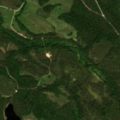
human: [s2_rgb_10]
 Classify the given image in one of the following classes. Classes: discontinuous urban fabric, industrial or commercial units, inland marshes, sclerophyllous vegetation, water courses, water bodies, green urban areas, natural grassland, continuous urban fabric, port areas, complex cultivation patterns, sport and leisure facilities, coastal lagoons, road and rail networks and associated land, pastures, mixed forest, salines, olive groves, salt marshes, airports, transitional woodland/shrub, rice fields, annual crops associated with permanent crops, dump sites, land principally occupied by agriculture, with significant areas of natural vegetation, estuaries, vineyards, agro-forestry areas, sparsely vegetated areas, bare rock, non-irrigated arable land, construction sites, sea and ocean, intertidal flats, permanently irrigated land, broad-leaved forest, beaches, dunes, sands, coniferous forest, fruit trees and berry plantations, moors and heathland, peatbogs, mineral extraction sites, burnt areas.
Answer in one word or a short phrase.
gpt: coniferous forest, transitional woodland/shrub